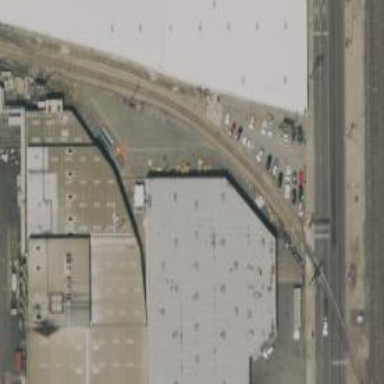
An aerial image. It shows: Railway spur service.